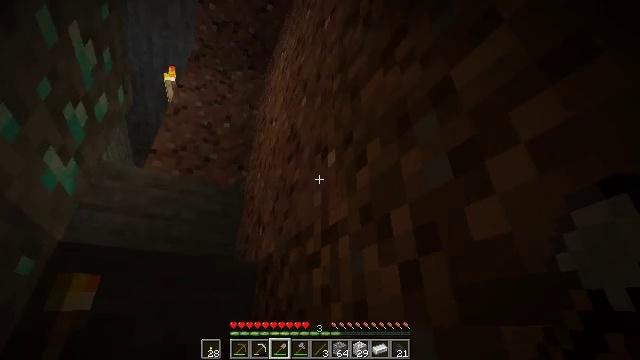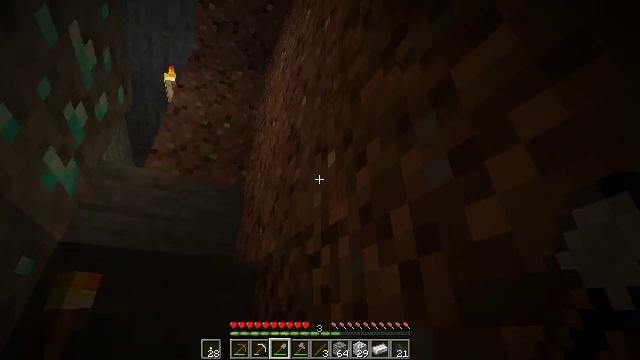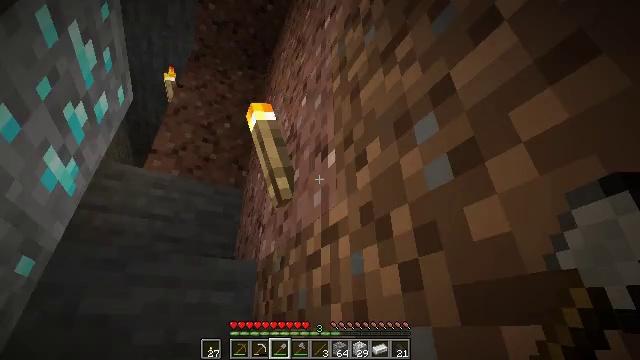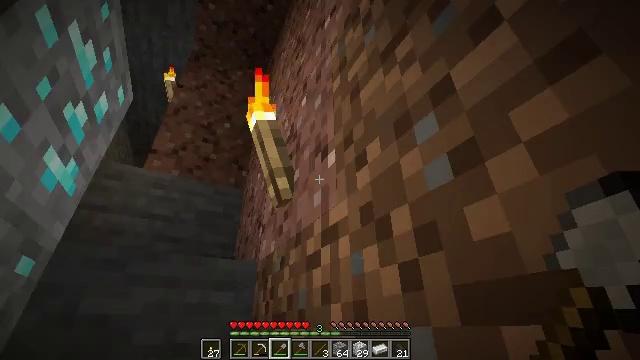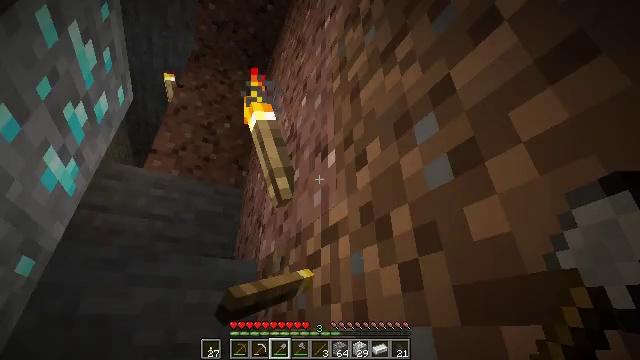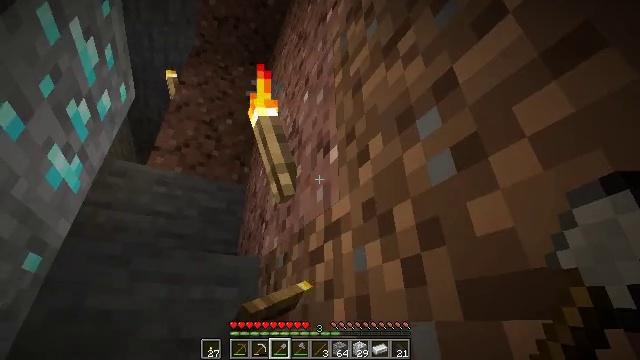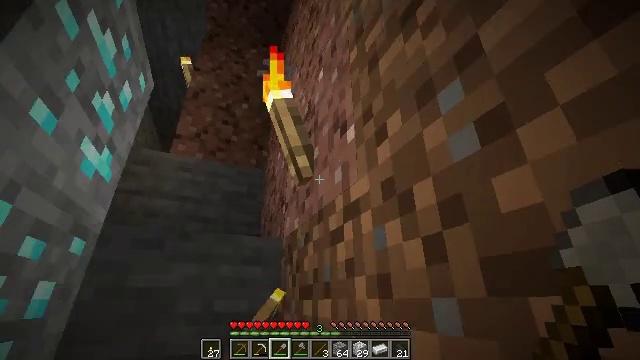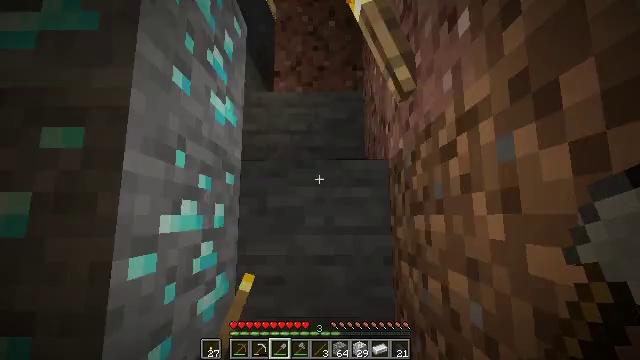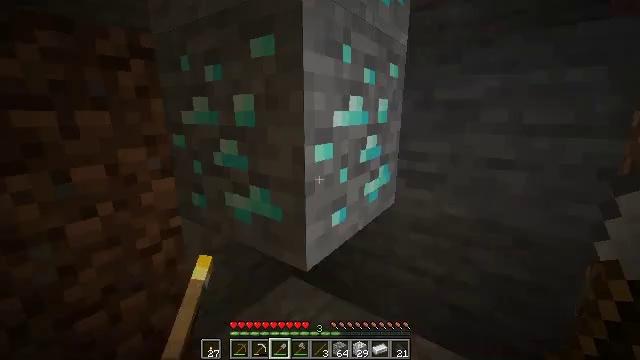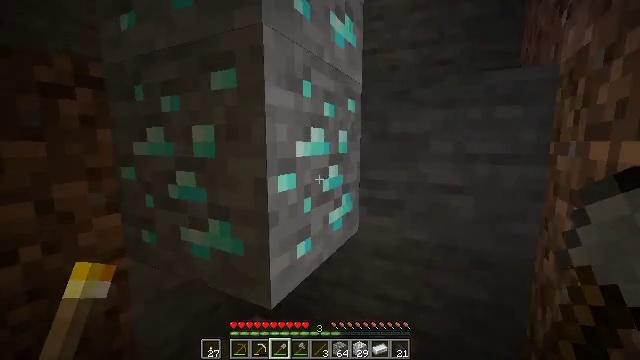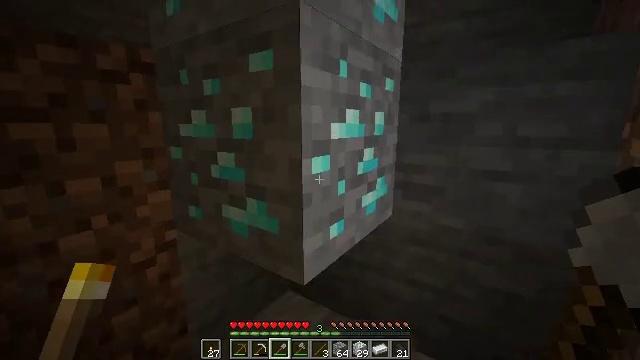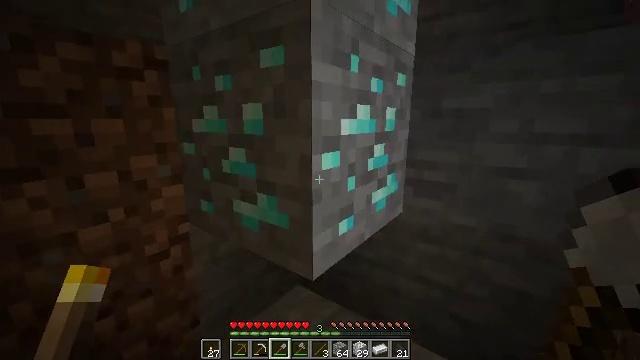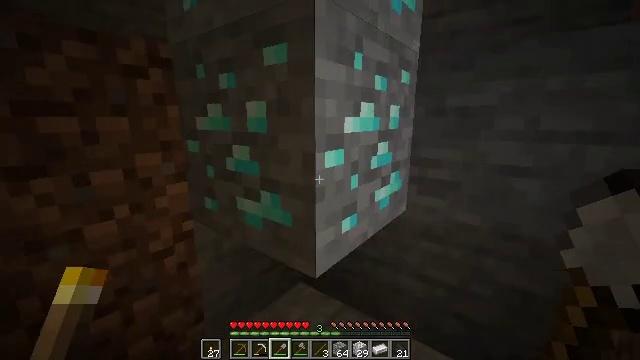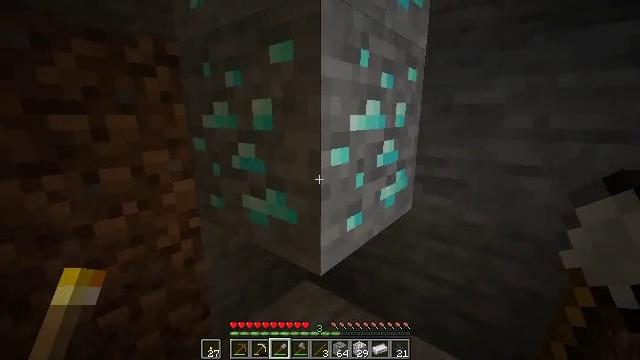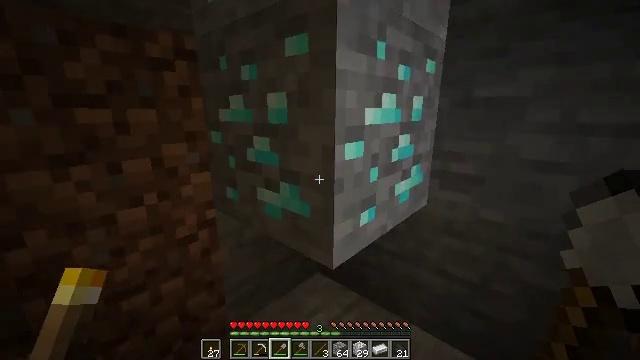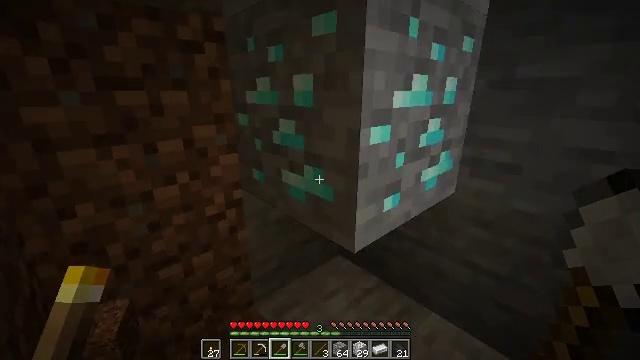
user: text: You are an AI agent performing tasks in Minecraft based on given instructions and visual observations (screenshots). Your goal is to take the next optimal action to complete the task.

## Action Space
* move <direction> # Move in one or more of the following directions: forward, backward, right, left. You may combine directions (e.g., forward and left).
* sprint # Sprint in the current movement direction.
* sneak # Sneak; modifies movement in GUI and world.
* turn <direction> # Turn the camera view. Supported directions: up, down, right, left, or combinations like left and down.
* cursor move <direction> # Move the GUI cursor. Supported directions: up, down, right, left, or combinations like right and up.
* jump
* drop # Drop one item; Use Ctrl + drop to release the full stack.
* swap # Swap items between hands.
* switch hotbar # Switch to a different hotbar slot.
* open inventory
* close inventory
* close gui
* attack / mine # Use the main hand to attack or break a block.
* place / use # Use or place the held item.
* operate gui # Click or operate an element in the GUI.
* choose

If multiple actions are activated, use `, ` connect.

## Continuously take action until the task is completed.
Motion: motion action
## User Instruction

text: Collect dirt by holding left button.
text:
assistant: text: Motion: no_op
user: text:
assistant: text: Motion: use / place
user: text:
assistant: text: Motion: use / place
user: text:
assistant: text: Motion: use / place
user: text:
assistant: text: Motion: no_op
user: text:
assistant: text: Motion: turn left and down
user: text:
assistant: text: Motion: turn left and down
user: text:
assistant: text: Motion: turn left and down
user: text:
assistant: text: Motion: turn right and up
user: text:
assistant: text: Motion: turn left and down
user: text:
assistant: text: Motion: turn left
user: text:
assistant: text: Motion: no_op
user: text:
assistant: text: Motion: turn left
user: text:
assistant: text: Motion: turn left and down
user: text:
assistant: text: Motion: turn left and down
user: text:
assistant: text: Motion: turn left and down
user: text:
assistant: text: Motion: turn left and down
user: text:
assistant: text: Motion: turn left
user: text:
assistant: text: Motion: no_op
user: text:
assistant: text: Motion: turn up
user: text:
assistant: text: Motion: turn left and up
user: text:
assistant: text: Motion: turn left and up
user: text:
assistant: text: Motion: turn left and down
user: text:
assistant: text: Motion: turn left
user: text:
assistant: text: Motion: no_op
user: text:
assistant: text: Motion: attack / mine
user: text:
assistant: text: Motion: attack / mine
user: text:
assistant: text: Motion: attack / mine
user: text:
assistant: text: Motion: attack / mine
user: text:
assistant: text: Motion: attack / mine